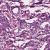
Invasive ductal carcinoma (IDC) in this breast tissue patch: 1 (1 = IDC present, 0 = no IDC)